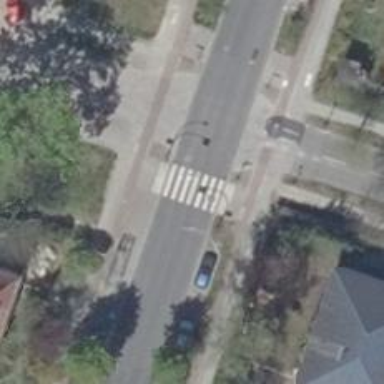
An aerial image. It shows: Marked zebra crossing on the road.